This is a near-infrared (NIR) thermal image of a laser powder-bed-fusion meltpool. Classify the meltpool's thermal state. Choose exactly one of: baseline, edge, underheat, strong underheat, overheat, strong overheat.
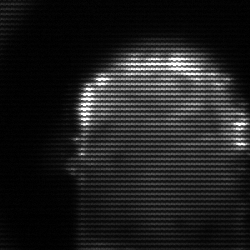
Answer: baseline